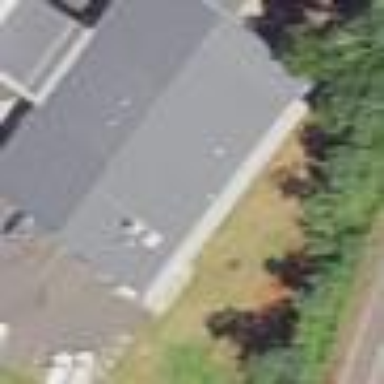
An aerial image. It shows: Building that houses car repair shop.